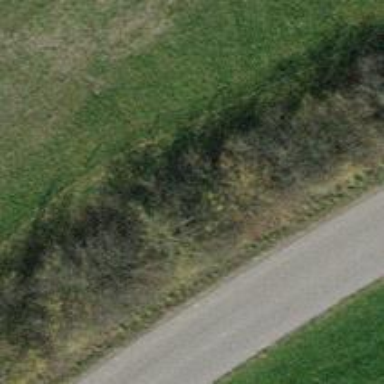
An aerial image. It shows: Row of trees in natural setting.